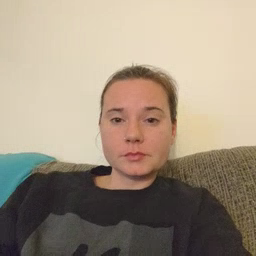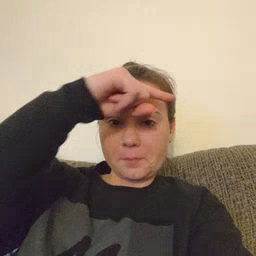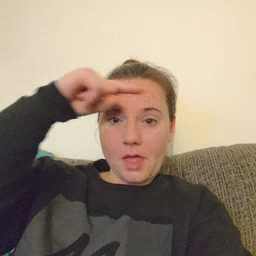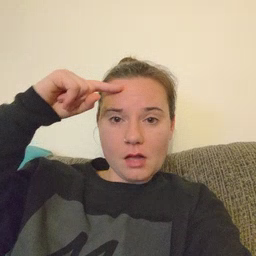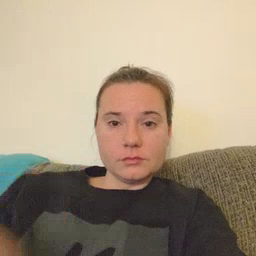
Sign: black